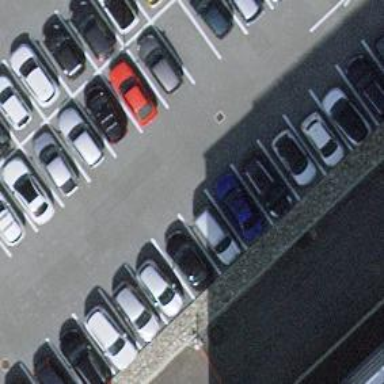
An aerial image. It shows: Road serving as parking aisle.